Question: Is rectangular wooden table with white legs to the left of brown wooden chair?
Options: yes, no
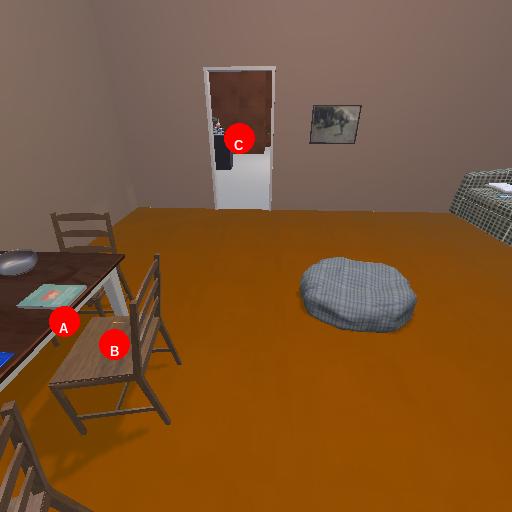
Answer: yes